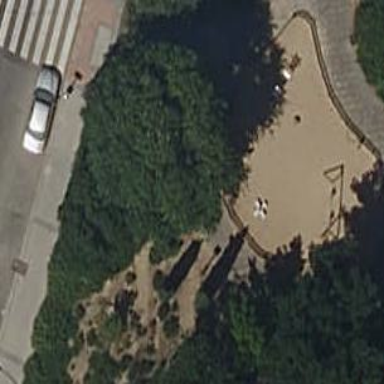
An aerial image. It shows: Playground area for leisure land.